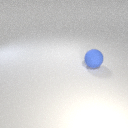
large blue rubber sphere